Question: I have a a few divs '.photo_box' that contains a div '.photo_stats_title' which holds some text. When the text starts taking up more than 1 line, the height of its parent div '.photo_box' changes. This causes the various '.photo_box' divs to be aligned by their bottom.
How can we get them to align by the top?
<URL>

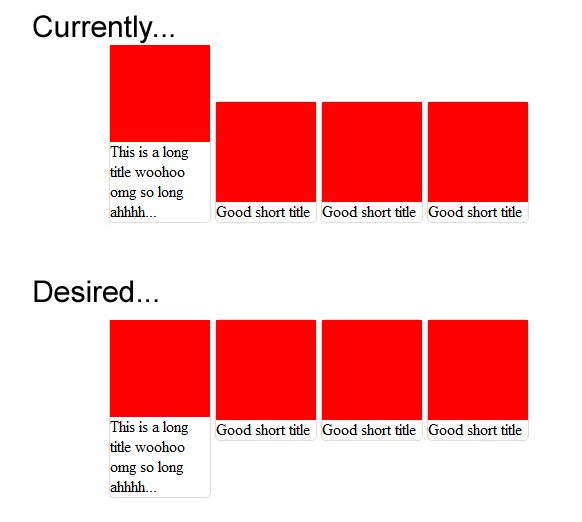
Answer: Use 'display: inline-block;' and 'vertical-align: top' to align these.
'''
.photo_box {
background: #fff;
-webkit-border-radius: 5px;
-moz-border-radius: 5px;
border-radius: 5px;
display: inline-block;
position: relative;
margin-bottom: 15px;
border: 1px solid #ddd;
vertical-align: top;
}
'''
<URL>
Also, if you need support for some older browsers, check this out for some fixes <URL>